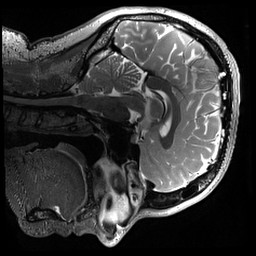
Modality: T2w
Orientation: sagittal
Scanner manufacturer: siemens
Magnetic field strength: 3 T
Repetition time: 3.2 s
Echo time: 0.564 s